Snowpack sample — Loveland Pass, Silver Plume, Colorado, USA (2/11/26, 12:00 PM MST)
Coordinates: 39.663, -105.886
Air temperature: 35 °F
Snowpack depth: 82 cm
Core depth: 40 cm
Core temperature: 23 °F
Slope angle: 13°, slope face: 12°
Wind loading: high
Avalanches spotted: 1
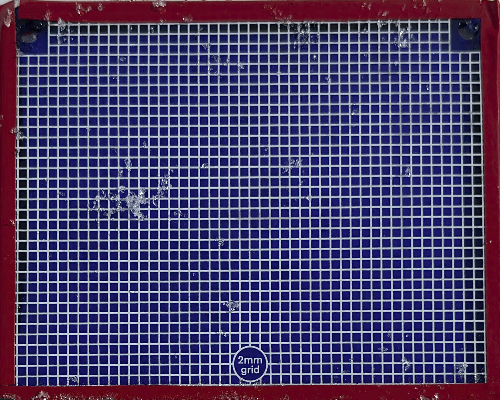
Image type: profile
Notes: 1 small avalanche spotted on the north side of the bowl, lots of wind loading